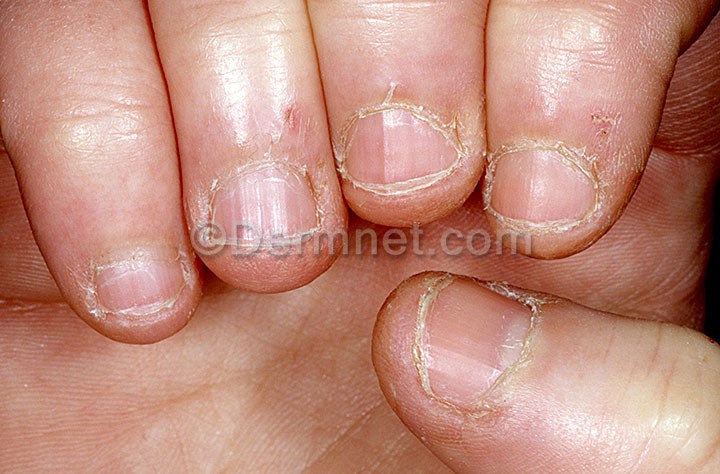
Disease: Nail Fungus and other Nail Disease